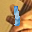
Label: 1